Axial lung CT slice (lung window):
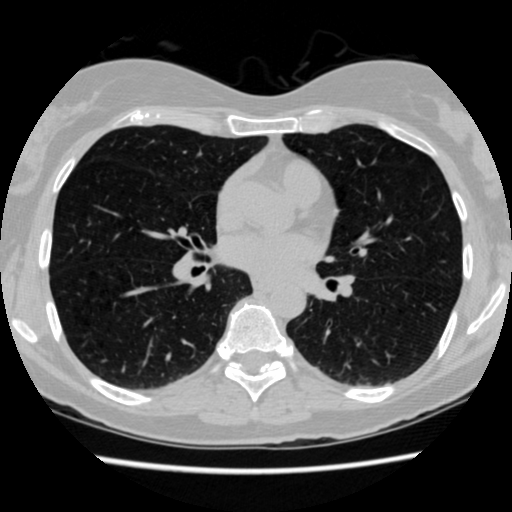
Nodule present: no